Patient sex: F
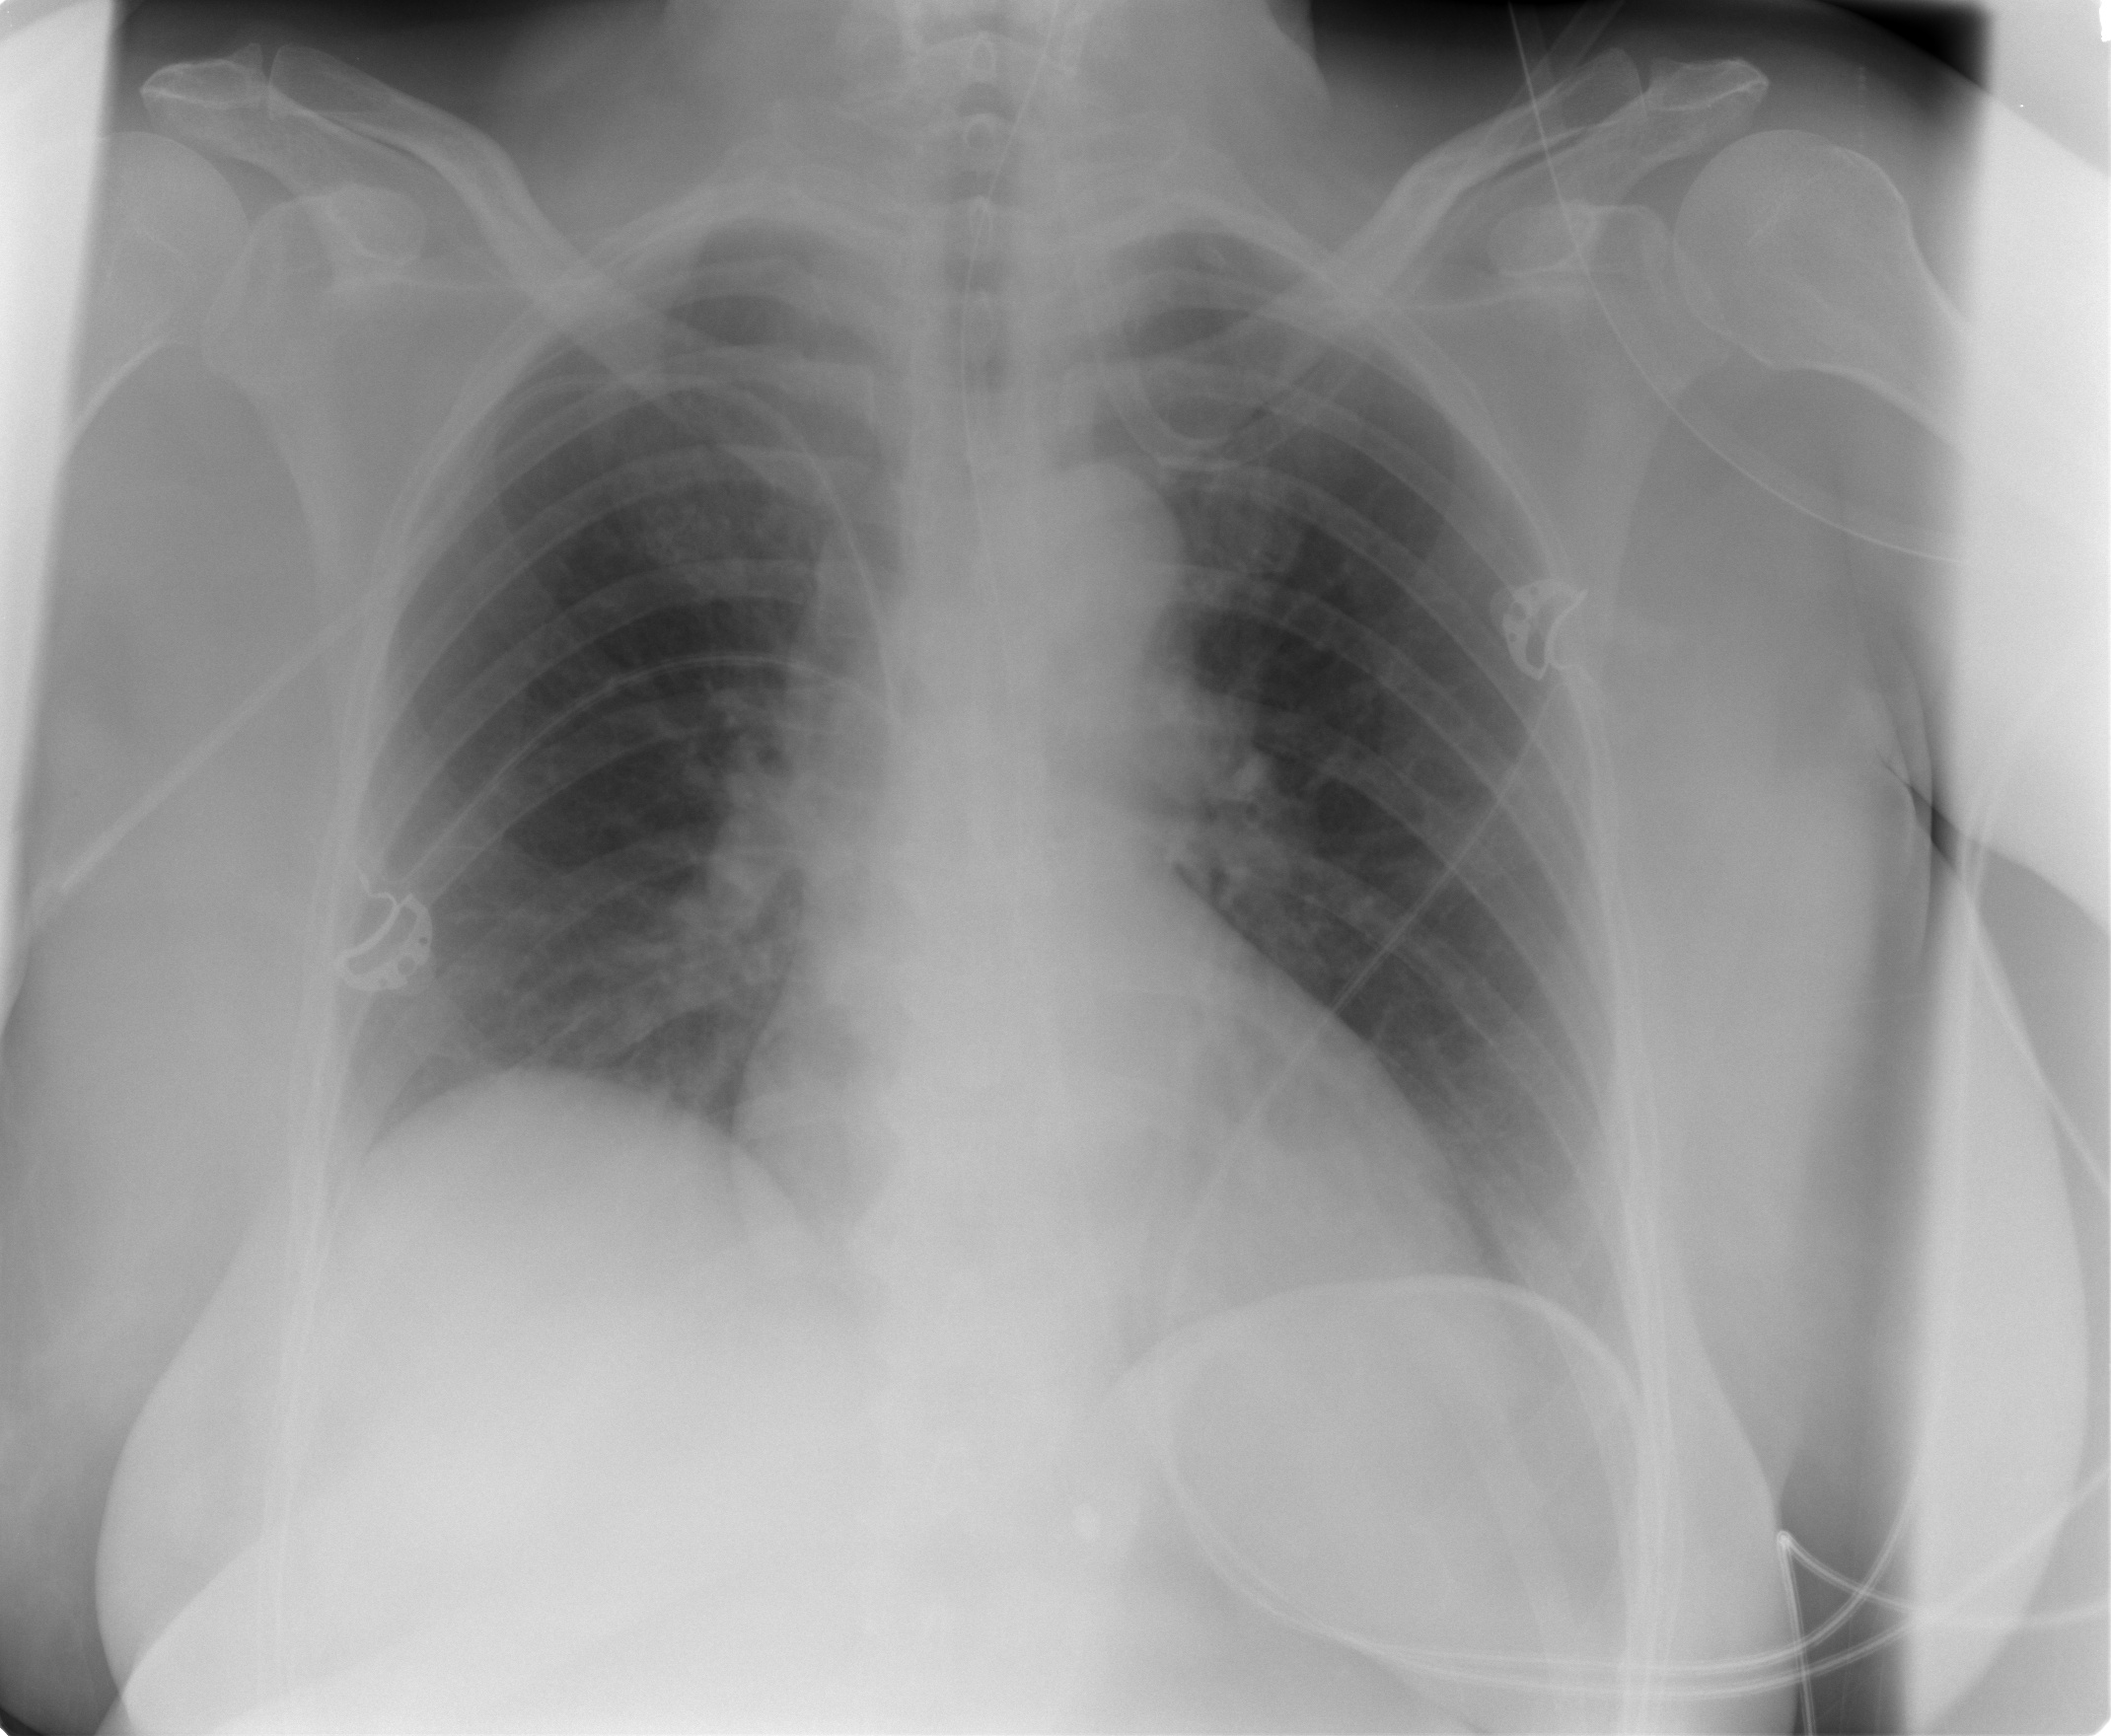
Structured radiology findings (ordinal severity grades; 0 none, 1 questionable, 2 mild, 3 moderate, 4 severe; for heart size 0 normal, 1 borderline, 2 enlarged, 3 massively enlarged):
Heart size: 0
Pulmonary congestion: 0
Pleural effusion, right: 1
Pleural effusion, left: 0
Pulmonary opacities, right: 0
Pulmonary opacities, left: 0
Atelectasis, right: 2
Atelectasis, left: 2